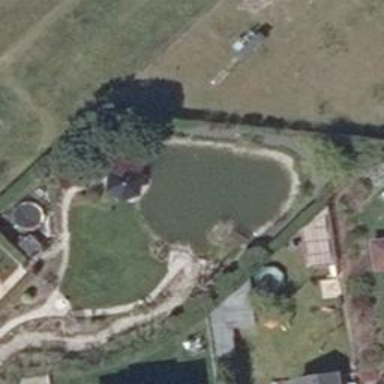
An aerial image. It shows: Pond with natural water.